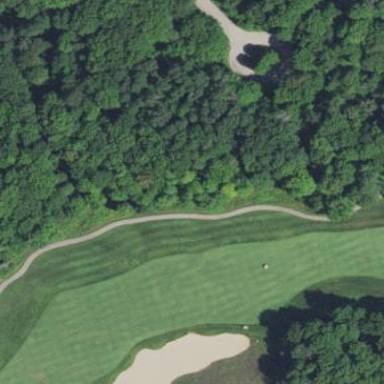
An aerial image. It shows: Grassy area designated as golf fairway.